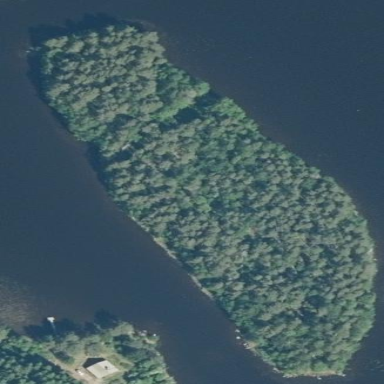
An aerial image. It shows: Islet.